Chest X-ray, PA view. Patient: 65 years old, sex F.
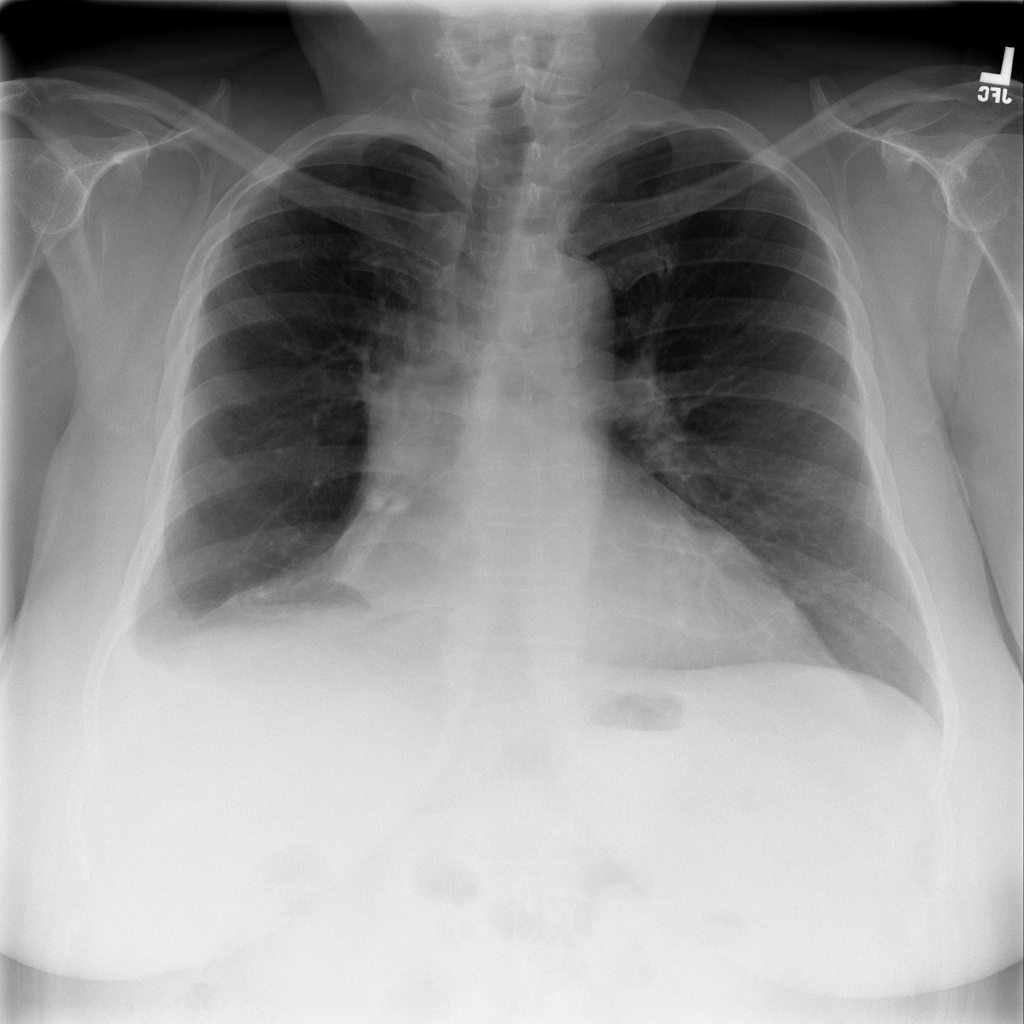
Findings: Effusion, Mass